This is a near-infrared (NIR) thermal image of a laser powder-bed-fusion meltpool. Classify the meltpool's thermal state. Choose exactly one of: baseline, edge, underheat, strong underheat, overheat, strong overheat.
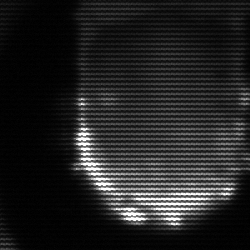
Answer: baseline